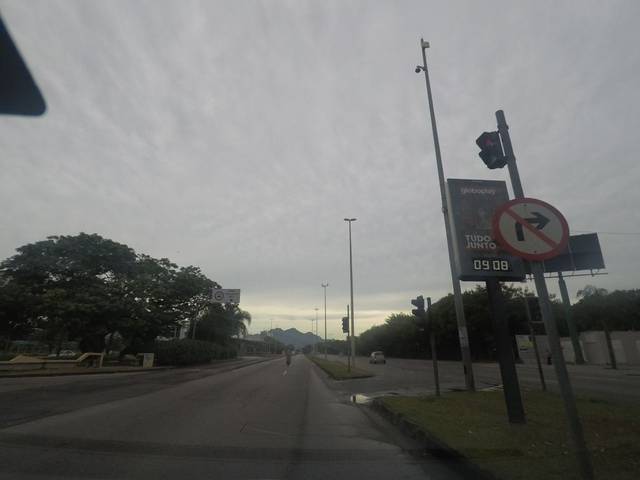
Region: Brazil
Coordinates: -23.003, -43.425